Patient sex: F
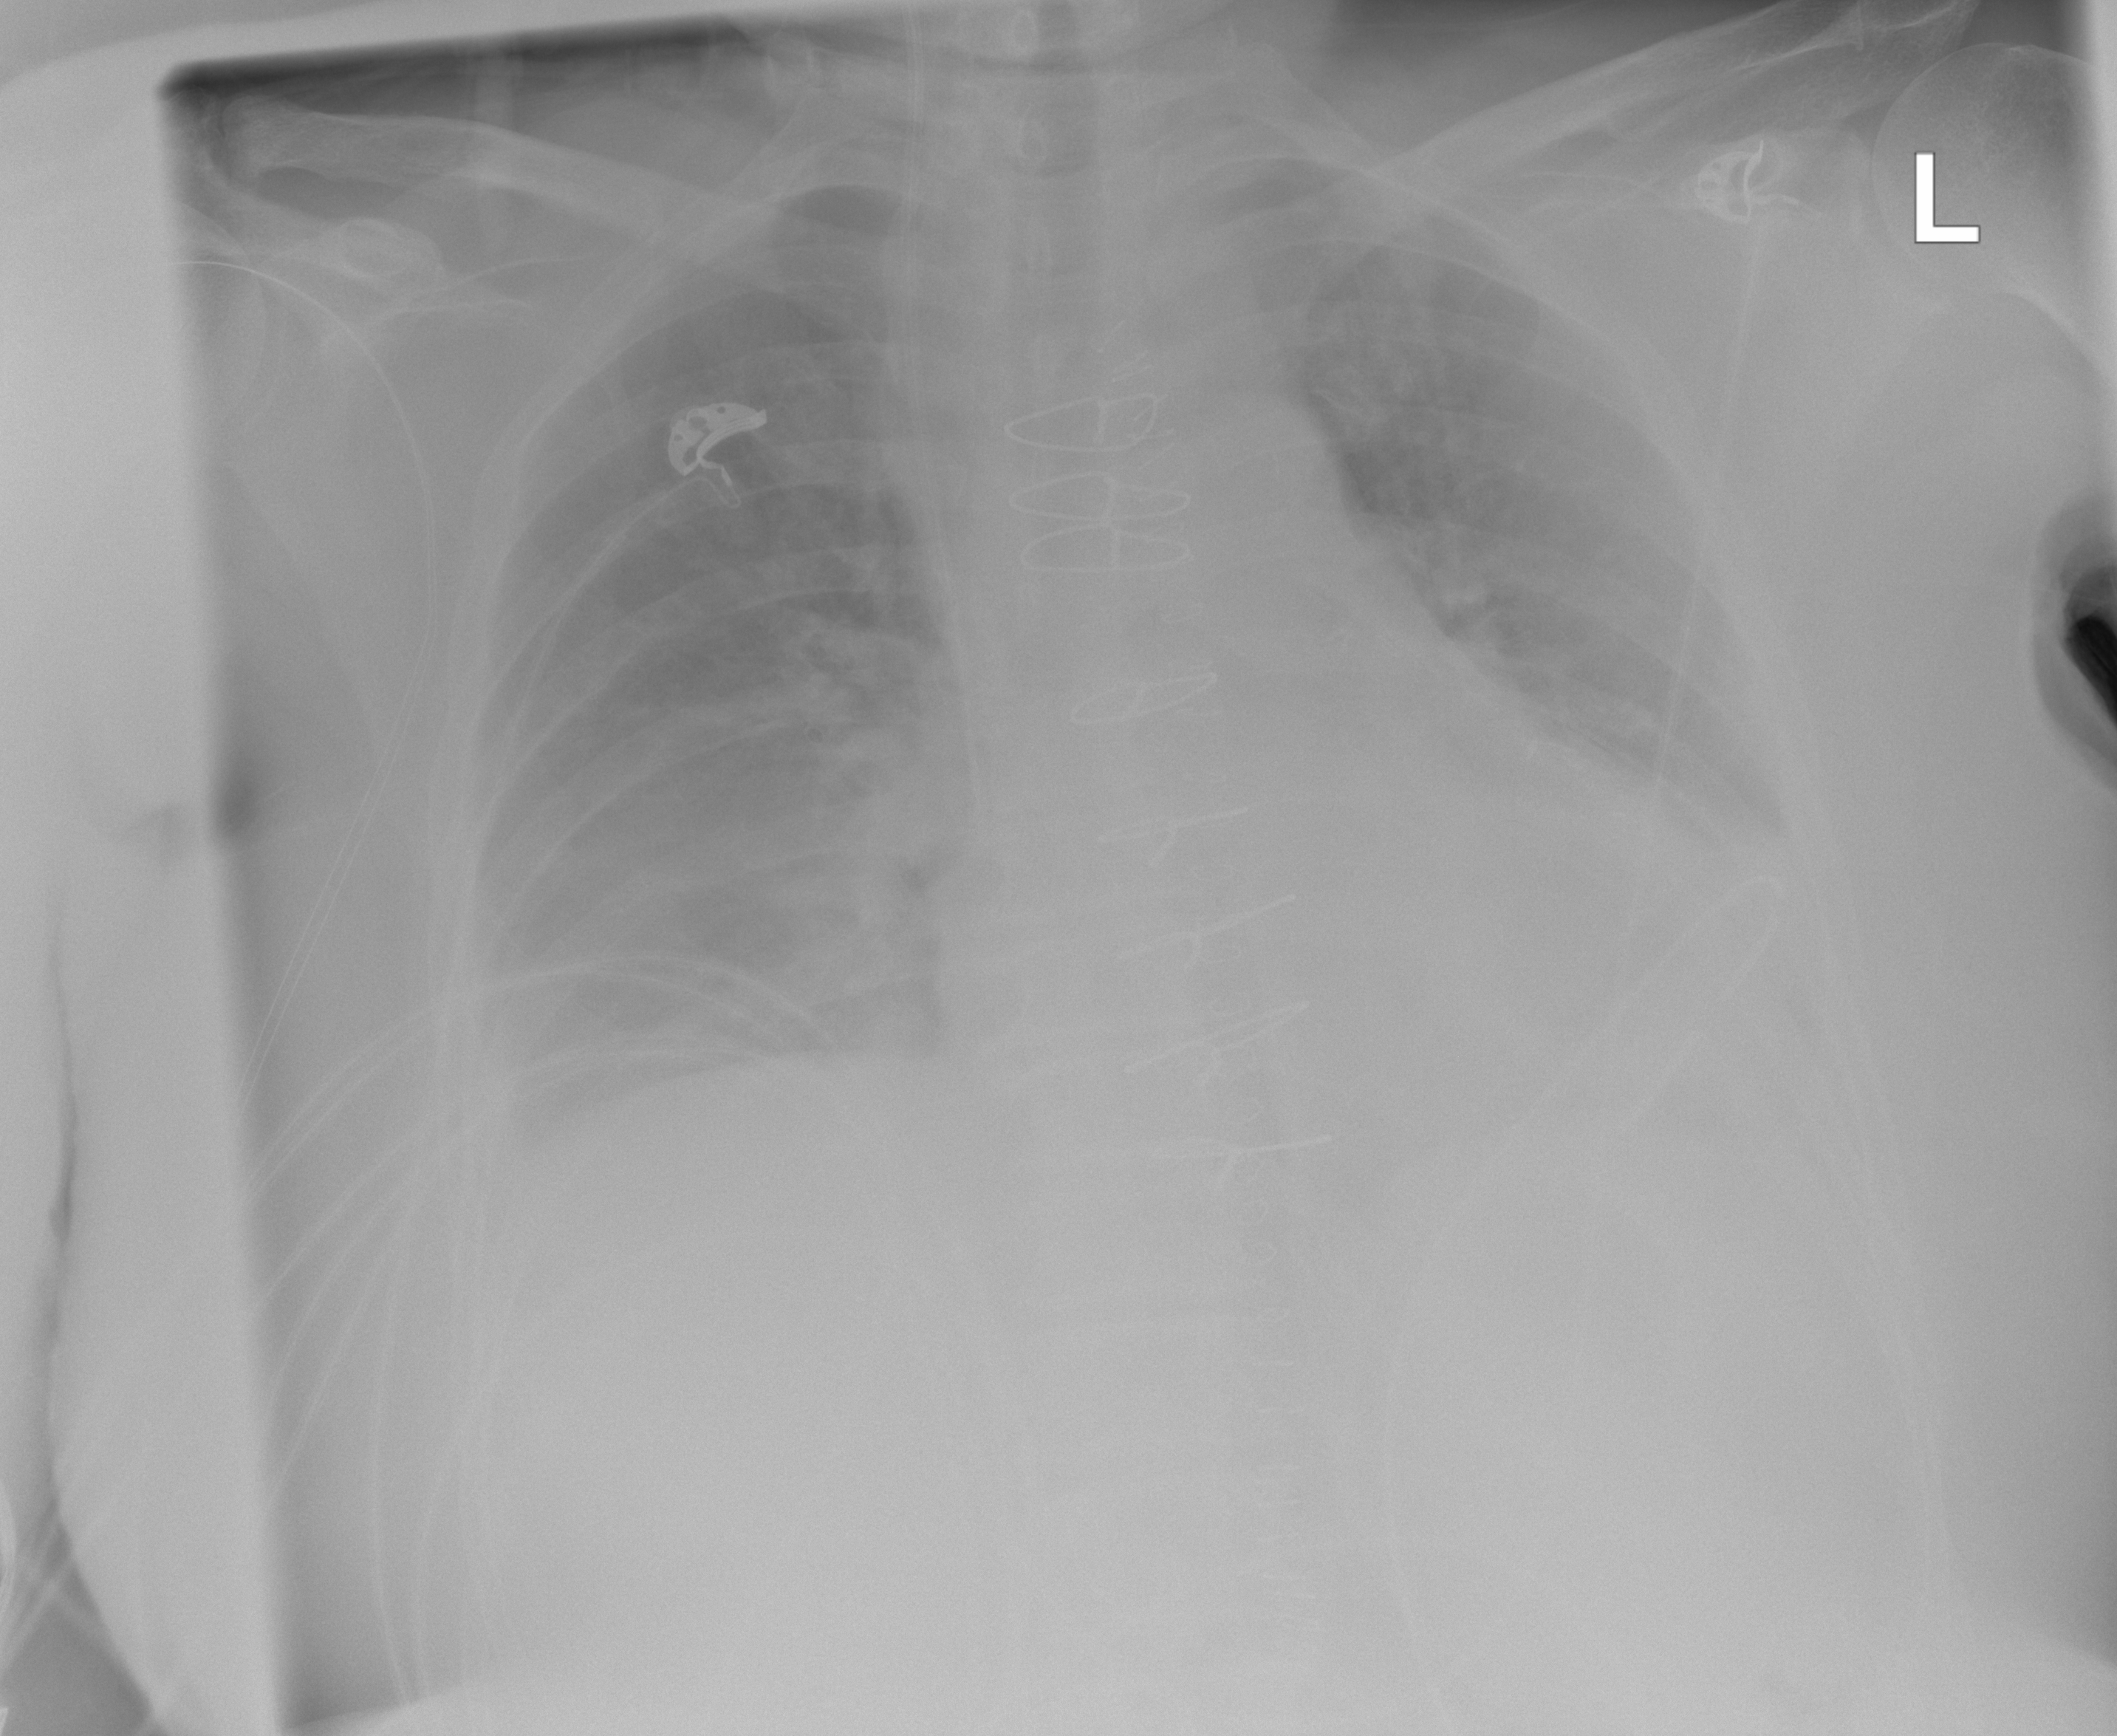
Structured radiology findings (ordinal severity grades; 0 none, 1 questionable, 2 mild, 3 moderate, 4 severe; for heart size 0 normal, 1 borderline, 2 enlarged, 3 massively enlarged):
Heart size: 2
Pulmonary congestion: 0
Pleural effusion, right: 0
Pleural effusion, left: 2
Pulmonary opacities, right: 0
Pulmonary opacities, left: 0
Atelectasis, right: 0
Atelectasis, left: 2